The image is the raw time-domain waveform of a rolling-element bearing's vibration signal. Based on the visible evidence, which condition applies: normal, inner_race, outer_race, ball?
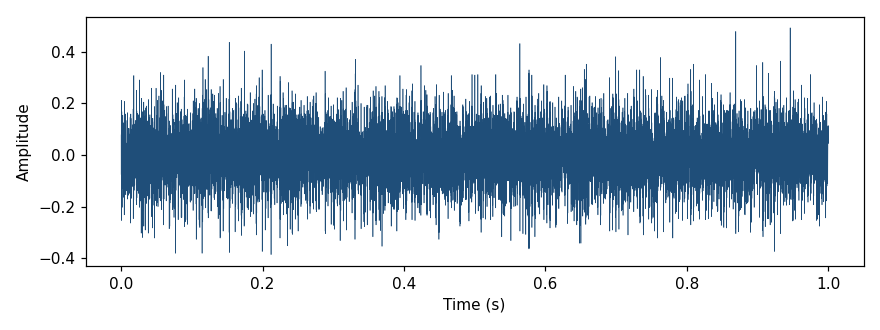
Answer: outer_race